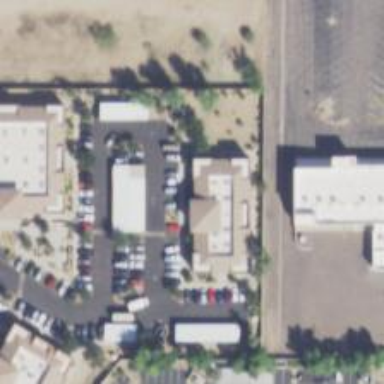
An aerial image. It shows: Healthcare clinic is depicted in the image.